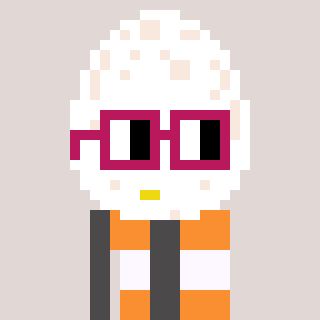
a pixel art character with square dark red glasses, a egg-shaped head and a grayscale-colored body on a warm background